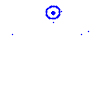
Particle: kaon